Question: Is it possible to to switch tabs in a ribbon UI inside the Visual Studio 2010 WPF Designer?
What I mean is this:

Because a lot of code will go into the next tabs, it's somewhat problematic to execute the application and take note of the necessary complications. Is there something I am missing?
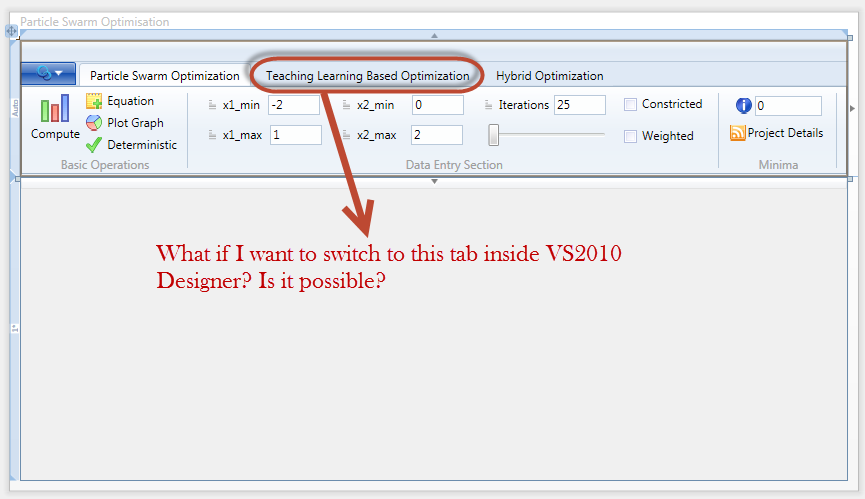
Answer: You can't do this in the designer, but you can use a workaround.
In the XAML, find the Ribbon control, and add the 'SelectedIndex' attribute.
For example, in order to see the first tab, you can set it to '0':
'''
<ribbon:Ribbon x:Name="TheRibbon" SelectedIndex="0">
'''
And if you want to see the second tab, you can set it to '1':
'''
<ribbon:Ribbon x:Name="TheRibbon" SelectedIndex="1">
'''
Whenever you are working on a tab, change the SelectedIndex attribute so you can see that tab in the designer.